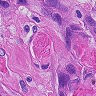
Metastatic tissue present: yes